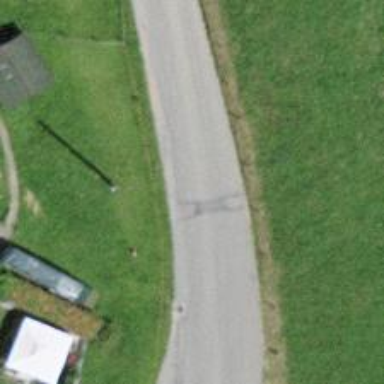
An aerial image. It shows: Unclassified road.